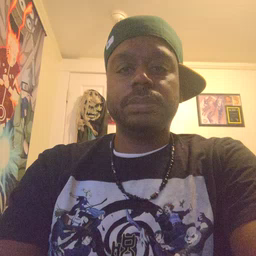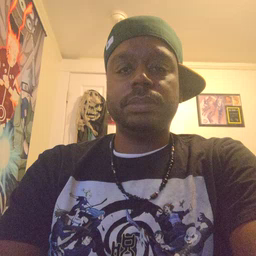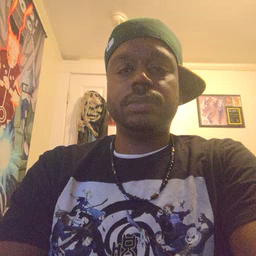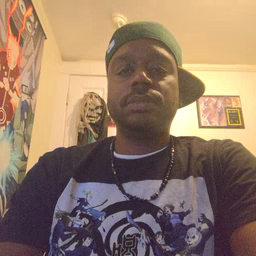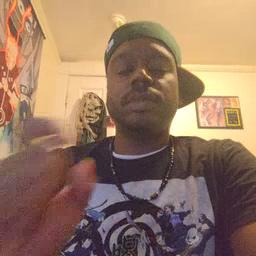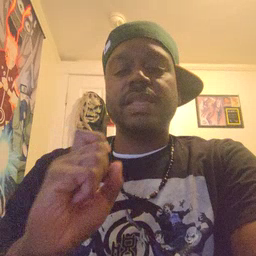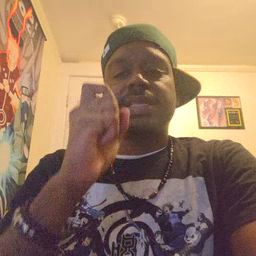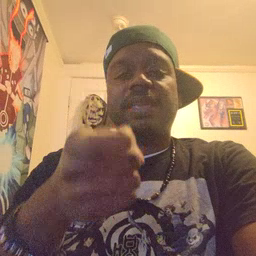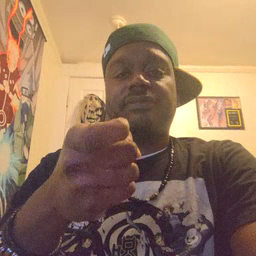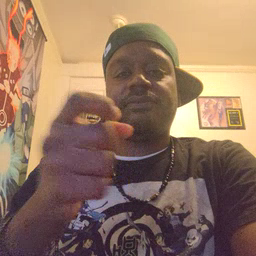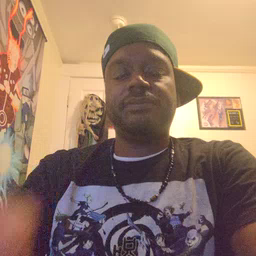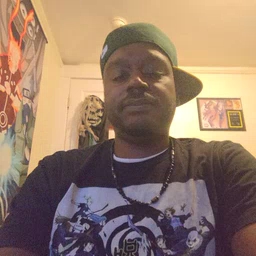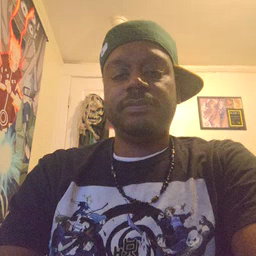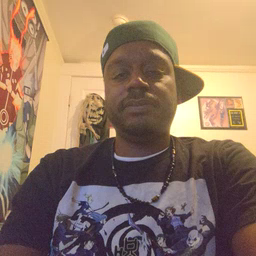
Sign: gift